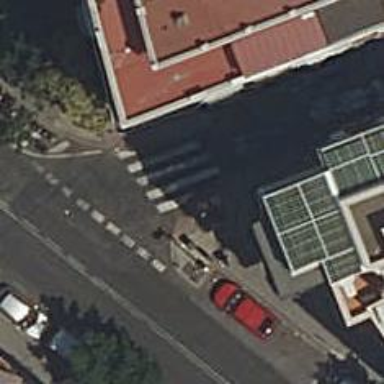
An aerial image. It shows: Marked road crossing.